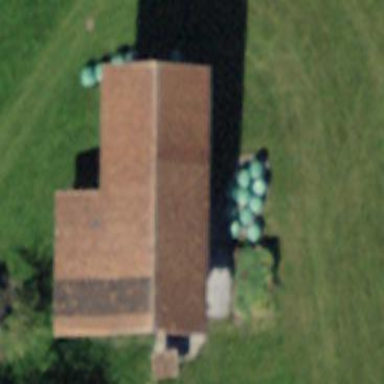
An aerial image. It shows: Barn.